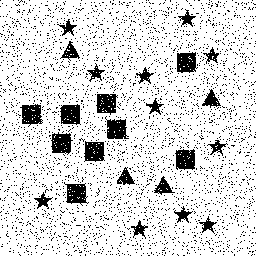
Squares: 9
Triangles: 4
Stars: 11
Total shapes: 24